Field crop: tomato
Growth stage: 1
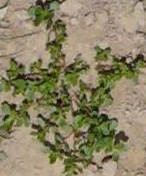
Species: portulaca